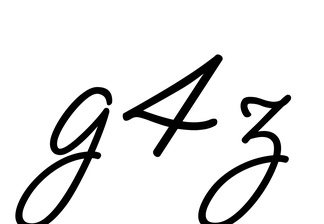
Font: MeowScript-Regular